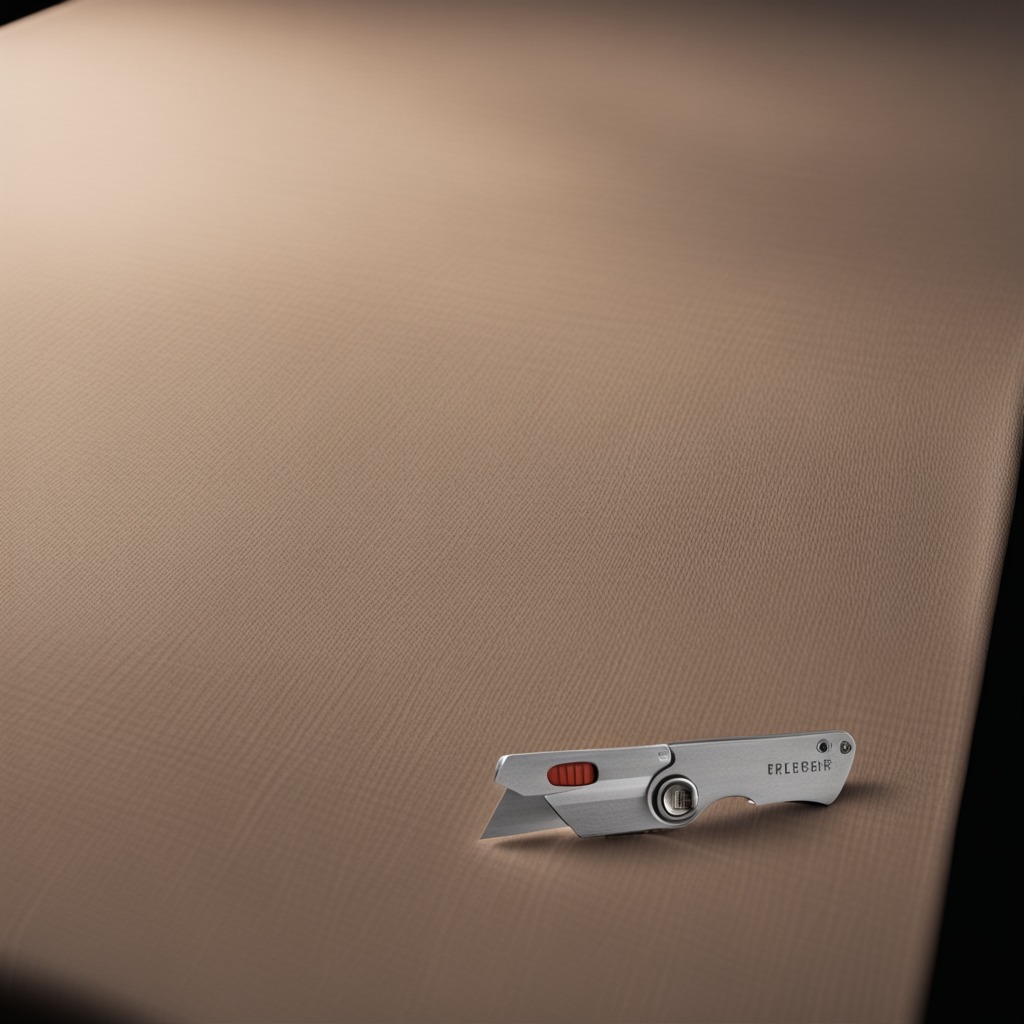
A utility knife is lying on a wooden table inside a workshop at night dim ambient light soft shadows worn but beneath the cloth.